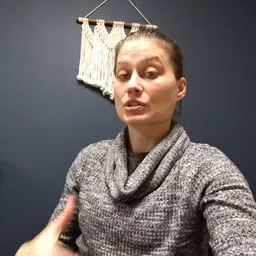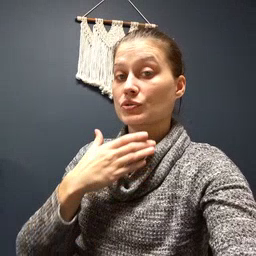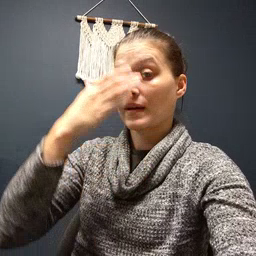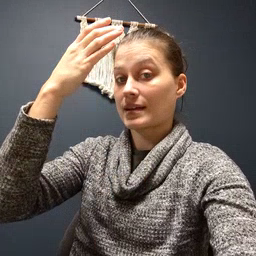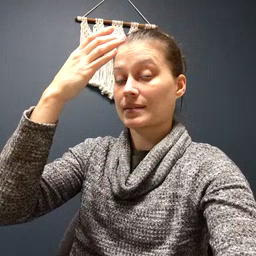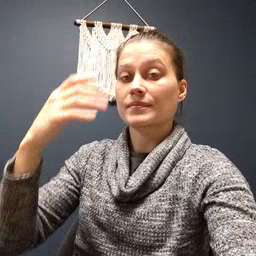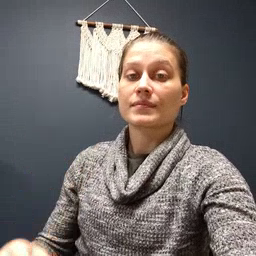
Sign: giraffe